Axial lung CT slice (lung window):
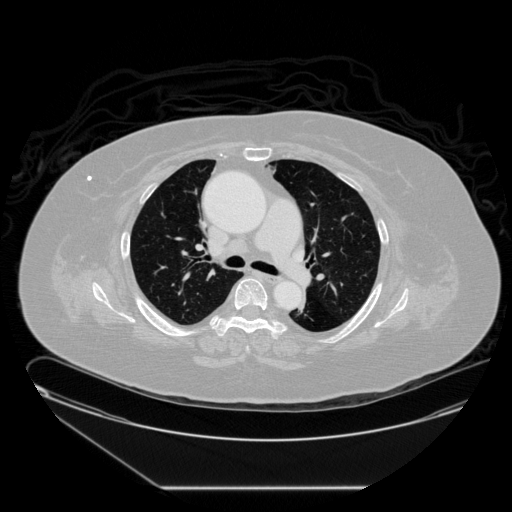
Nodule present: no